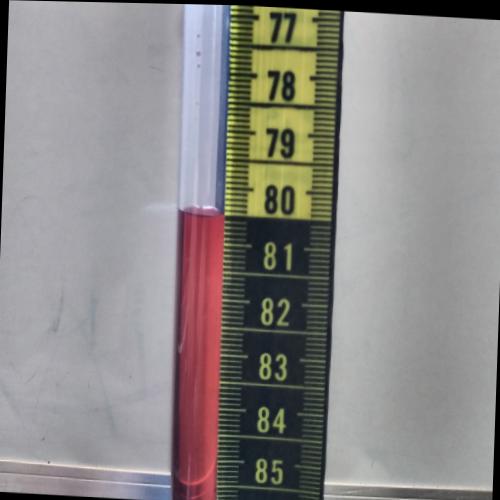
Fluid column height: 80.5 cm